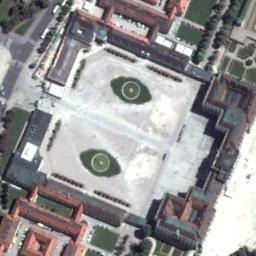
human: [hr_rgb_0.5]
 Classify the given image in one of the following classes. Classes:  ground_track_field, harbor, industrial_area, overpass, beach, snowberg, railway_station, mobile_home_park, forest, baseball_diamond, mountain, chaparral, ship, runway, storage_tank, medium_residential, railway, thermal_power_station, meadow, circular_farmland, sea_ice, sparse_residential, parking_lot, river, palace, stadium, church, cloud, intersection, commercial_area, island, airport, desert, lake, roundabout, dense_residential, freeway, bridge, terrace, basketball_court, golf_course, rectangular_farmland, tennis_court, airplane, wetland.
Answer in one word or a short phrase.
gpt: palace